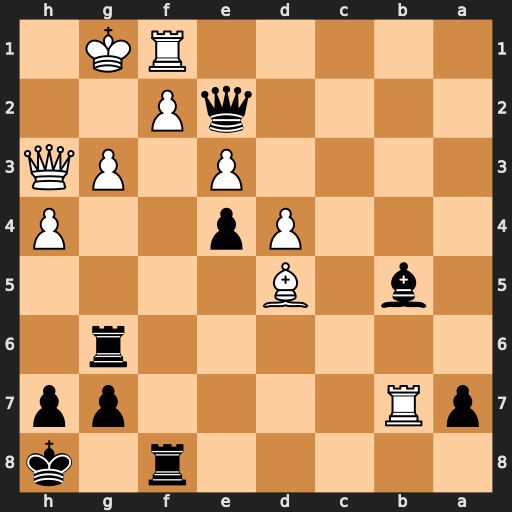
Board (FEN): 5r1k/pR4pp/6r1/1b1B4/3Pp2P/4P1PQ/4qP2/5RK1
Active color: b
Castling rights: -
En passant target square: -
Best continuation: Rxg3+ fxg3 Rxf1+ Qxf1 Qxf1+